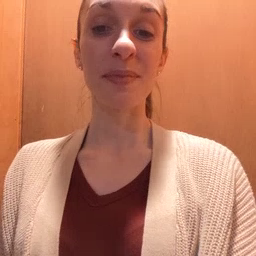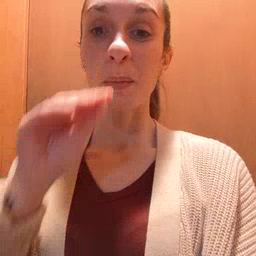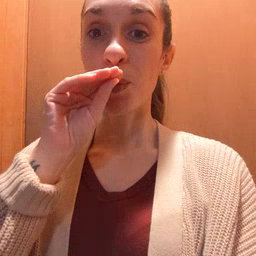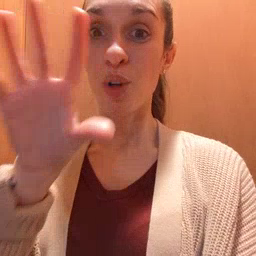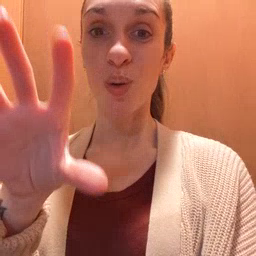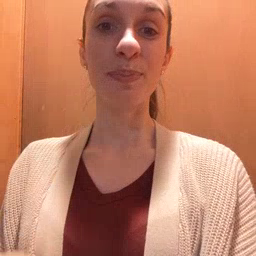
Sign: blow